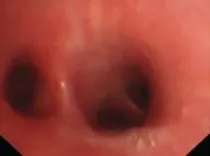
Bronchoscopy findings for an adolescent patient with macrolide-unresponsive Mycoplasma pneumoniae pneumonia. (A-F) Bronchoscopy shows bronchial mucosa with edema and tracheal hyperemia, with some white secretions in the segmental bronchi.
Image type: endoscopy (airway_endoscopy)